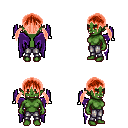
a pixel art fantasy rpg character, female body template, orc, green skin, purple wings, metal pants, red twin-tailed hairstyle, four views (front, back, left, right), 2x2 character sprite sheet, small pixel art, hard edges, no anti-aliasing